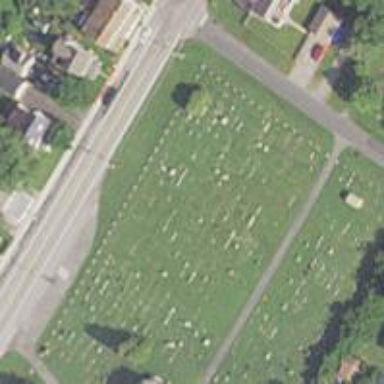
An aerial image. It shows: Cemetery.